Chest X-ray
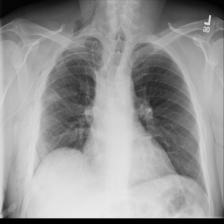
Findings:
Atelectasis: negative
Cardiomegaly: negative
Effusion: negative
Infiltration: negative
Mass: negative
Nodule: negative
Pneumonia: negative
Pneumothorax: positive
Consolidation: negative
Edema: negative
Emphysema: negative
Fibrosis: negative
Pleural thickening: negative
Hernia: negative